Question: I have a table in my View project ASP MVC
'''
@foreach (var items in Model)
{
<tr>
<th>
<input type="button" value="Assign" onclick="AssignButtonClicked(this)"
data-assigned-id="@items.ADUsersId" />
</th>
<th>@Html.DisplayFor(modelItem => items.DisplayName)</th>
<th>@Html.DisplayFor(modelItem => items.Company)</th>
<th>@Html.DisplayFor(modelItem => items.Department)</th>
<th>@Html.DisplayFor(modelItem => items.TelephoneNumber)</th>
</tr>
}
'''
In the first post I pass Id to the function JS
'''
function AssignButtonClicked(elem) {
var id = $(elem).data('assigned-id');
$.ajax({
url: '@Url.Action("Details", "Users")',
type: 'post',
//cache: false,
//async: true,
//data: { id: id }
data: { id:id }, // OR data: {id:1} => nothing work
dataType: "json",
success: function (data) {
alert(JSON.stringify(data));
},
error: function (xhr) {
alert('error');
}
})
};
'''
Everything works well, I get the JSON data

Now, How I can use the Json data to make details row in Datatable? <URL>
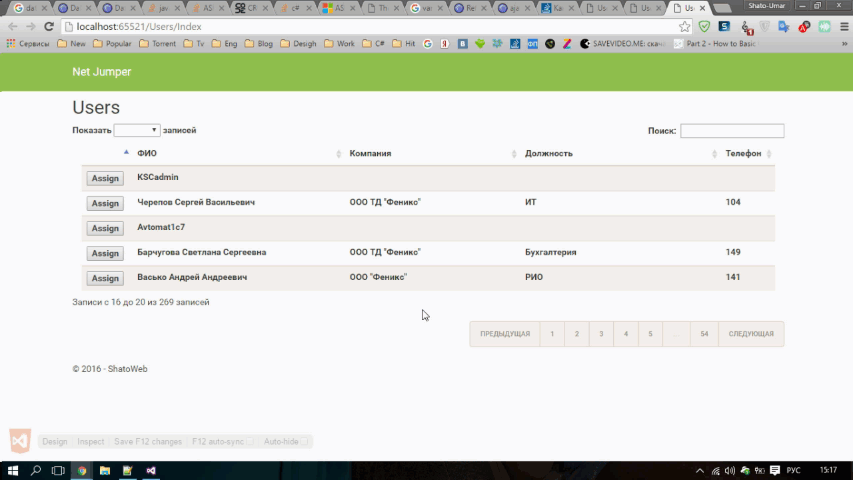
Answer: You can use a little bit of jQuery to display the details of the record.Here's a complete example, hope it helps you:
'''
public class UsersController : Controller
{
public ActionResult Index()
{
var u1 = new User { ADUsersId = 1, DisplayName = "User 1", Company = "Company 1" };
var u2 = new User { ADUsersId = 2, DisplayName = "User 2", Company = "Company 2" };
var u3 = new User { ADUsersId = 3, DisplayName = "User 3", Company = "Company 3" };
var users = new List<User> { u1, u2, u3 };
return View(users);
}
[HttpPost]
public JsonResult Details(int id)
{
//Write your query to fetch the details of the user(mine is hardcoded for simplicity)
return Json(new {UserSurname="Surname " + id,UserNickName="Nickname " + id }, JsonRequestBehavior.AllowGet);
}
}
public class User
{
public int ADUsersId { get; set; }
public string DisplayName { get; set; }
public string Company { get; set; }
}
'''
'''
@model IEnumerable<WebApplication7.Controllers.User>
@{
ViewBag.Title = "Index";
}
<script src="https://ajax.googleapis.com/ajax/libs/jquery/1.12.3/jquery.min.js"></script>
<style type="text/css">
.detail{
border: 2px solid red;
}
</style>
<script type="text/javascript">
$('body').on('click', 'tr.detail', function () {
if(confirm("Are you sure you want to close the detail record?"))
{
$(this).remove();
}
});
function RemoveDetail(){
$('.table tr').each(function () {
var tr = $(this);
var isDetail = $(tr).hasClass("detail");
if (isDetail)
$(tr).remove();
});
}
function AssignButtonClicked(elem) {
var id = $(elem).data('assigned-id');
$.ajax({
url: '@Url.Action("Details", "Users")',
type: 'post',
data: { id: id },
dataType: "json",
success: function (data) {
debugger;
alert(JSON.stringify(data));
RemoveDetail();
var detailRow = "<tr class='detail'><td colspan='3'>Surname - " + data.UserSurname + "<br />Nickanme - " + data.UserNickName + "</td></tr>"
var currentRow = $(elem).parent().parent();
$(detailRow).insertAfter(currentRow);
},
error: function (xhr) {
alert('error');
}
});
};
</script>
<p>
@Html.ActionLink("Create New", "Create")
</p>
<table class="table">
<tr>
<th>
@Html.DisplayNameFor(model => model.DisplayName)
</th>
<th>
@Html.DisplayNameFor(model => model.Company)
</th>
<th></th>
</tr>
@foreach (var item in Model) {
<tr>
<td>
@Html.DisplayFor(modelItem => item.DisplayName)
</td>
<td>
@Html.DisplayFor(modelItem => item.Company)
</td>
<td>
<input type="button" value="Assign" onclick="AssignButtonClicked(this)" data-assigned-id="@item.ADUsersId" />
</td>
</tr>
}
</table>
'''
<URL>